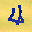
Label: 4